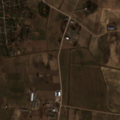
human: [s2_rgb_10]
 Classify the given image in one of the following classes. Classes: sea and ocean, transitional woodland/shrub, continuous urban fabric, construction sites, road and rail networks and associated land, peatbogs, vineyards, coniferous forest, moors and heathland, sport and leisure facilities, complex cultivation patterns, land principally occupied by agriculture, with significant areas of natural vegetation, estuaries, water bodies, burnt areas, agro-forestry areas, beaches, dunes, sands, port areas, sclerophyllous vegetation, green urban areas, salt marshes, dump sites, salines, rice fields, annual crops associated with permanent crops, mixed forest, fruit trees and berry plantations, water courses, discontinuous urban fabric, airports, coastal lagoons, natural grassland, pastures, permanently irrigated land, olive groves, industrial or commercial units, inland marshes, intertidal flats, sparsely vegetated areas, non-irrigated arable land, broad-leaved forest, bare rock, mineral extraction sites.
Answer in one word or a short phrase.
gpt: discontinuous urban fabric, non-irrigated arable land, complex cultivation patterns